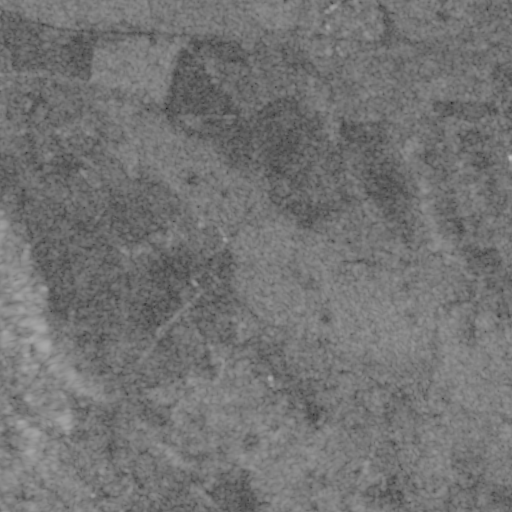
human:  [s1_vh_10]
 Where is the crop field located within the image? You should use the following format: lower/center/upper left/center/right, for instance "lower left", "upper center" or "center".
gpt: The crop field is located in the upper left of the image.
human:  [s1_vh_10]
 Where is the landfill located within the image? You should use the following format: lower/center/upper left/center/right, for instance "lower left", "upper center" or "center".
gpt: There is no landfill in the image.

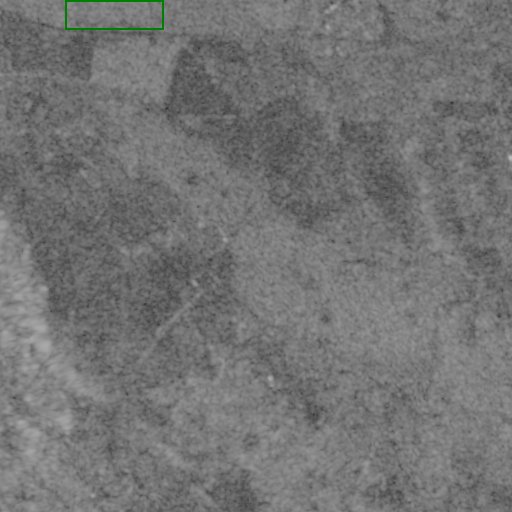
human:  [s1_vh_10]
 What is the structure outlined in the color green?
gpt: The structure outlined in green is a crop field.
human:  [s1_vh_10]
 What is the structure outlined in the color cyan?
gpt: There is no cyan outline.